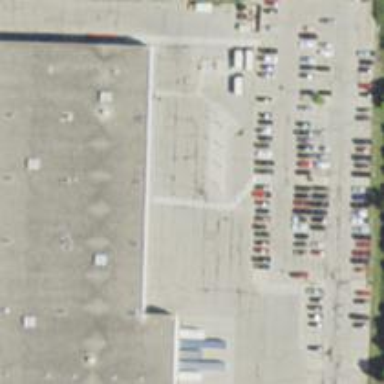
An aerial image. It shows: Post depot building.